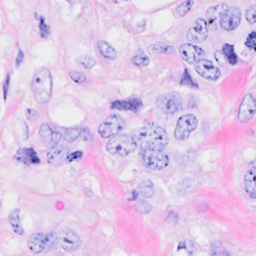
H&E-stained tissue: Breast